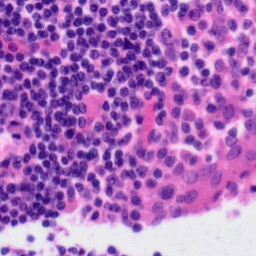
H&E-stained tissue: Tonsil